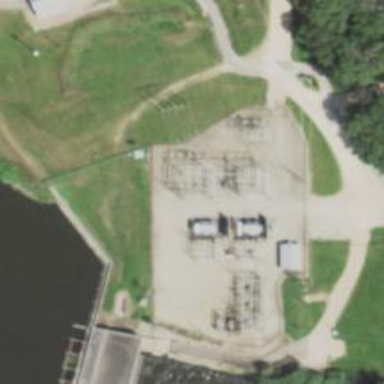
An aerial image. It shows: Power substation.